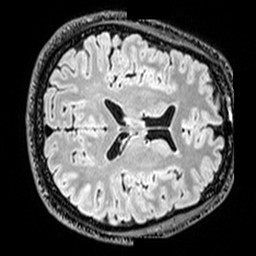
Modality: T2w
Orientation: axial
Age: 47
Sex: male
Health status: healthy
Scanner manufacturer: siemens
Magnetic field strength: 3 T
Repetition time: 5 s
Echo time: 0.397 s